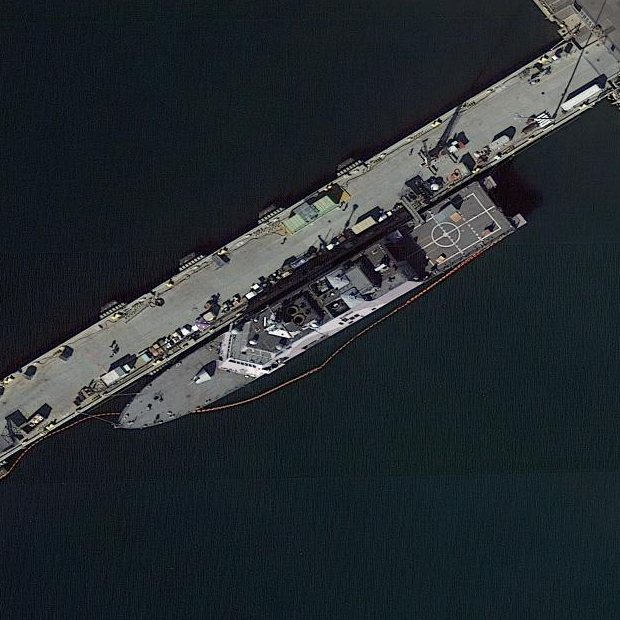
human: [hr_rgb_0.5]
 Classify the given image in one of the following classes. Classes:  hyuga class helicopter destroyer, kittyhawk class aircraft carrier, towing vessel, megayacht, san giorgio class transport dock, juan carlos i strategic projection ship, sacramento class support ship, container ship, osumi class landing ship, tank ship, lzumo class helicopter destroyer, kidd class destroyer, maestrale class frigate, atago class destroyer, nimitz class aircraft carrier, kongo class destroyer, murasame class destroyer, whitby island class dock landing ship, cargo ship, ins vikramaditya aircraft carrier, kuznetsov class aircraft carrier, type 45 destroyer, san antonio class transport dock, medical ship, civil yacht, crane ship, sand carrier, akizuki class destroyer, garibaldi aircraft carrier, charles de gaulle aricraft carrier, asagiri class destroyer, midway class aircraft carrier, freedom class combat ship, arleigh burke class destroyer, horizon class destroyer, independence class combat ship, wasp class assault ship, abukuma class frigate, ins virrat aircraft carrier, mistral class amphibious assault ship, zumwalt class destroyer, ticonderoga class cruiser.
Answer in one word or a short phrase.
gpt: Freedom class combat ship